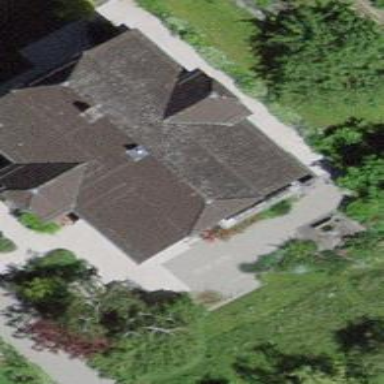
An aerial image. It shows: Building with hipped roof made of roof tiles.